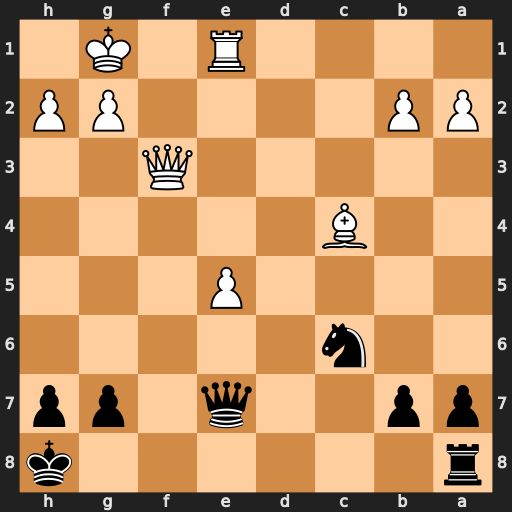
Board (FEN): r6k/pp2q1pp/2n5/4P3/2B5/5Q2/PP4PP/4R1K1
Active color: b
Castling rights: -
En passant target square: -
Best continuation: Qc5+ Kh1 Qxc4